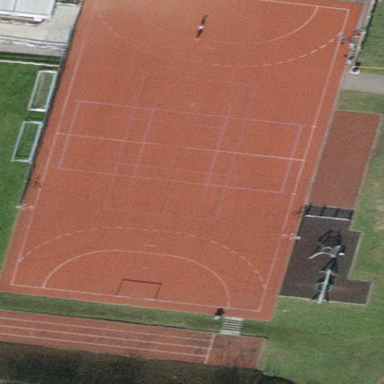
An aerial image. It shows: Multi-sport pitch with tartan surface for leisure activities.